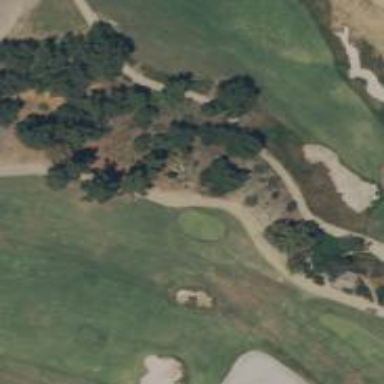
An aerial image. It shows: Path designated for golf carts.